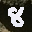
Label: 8